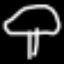
Label: mushroom